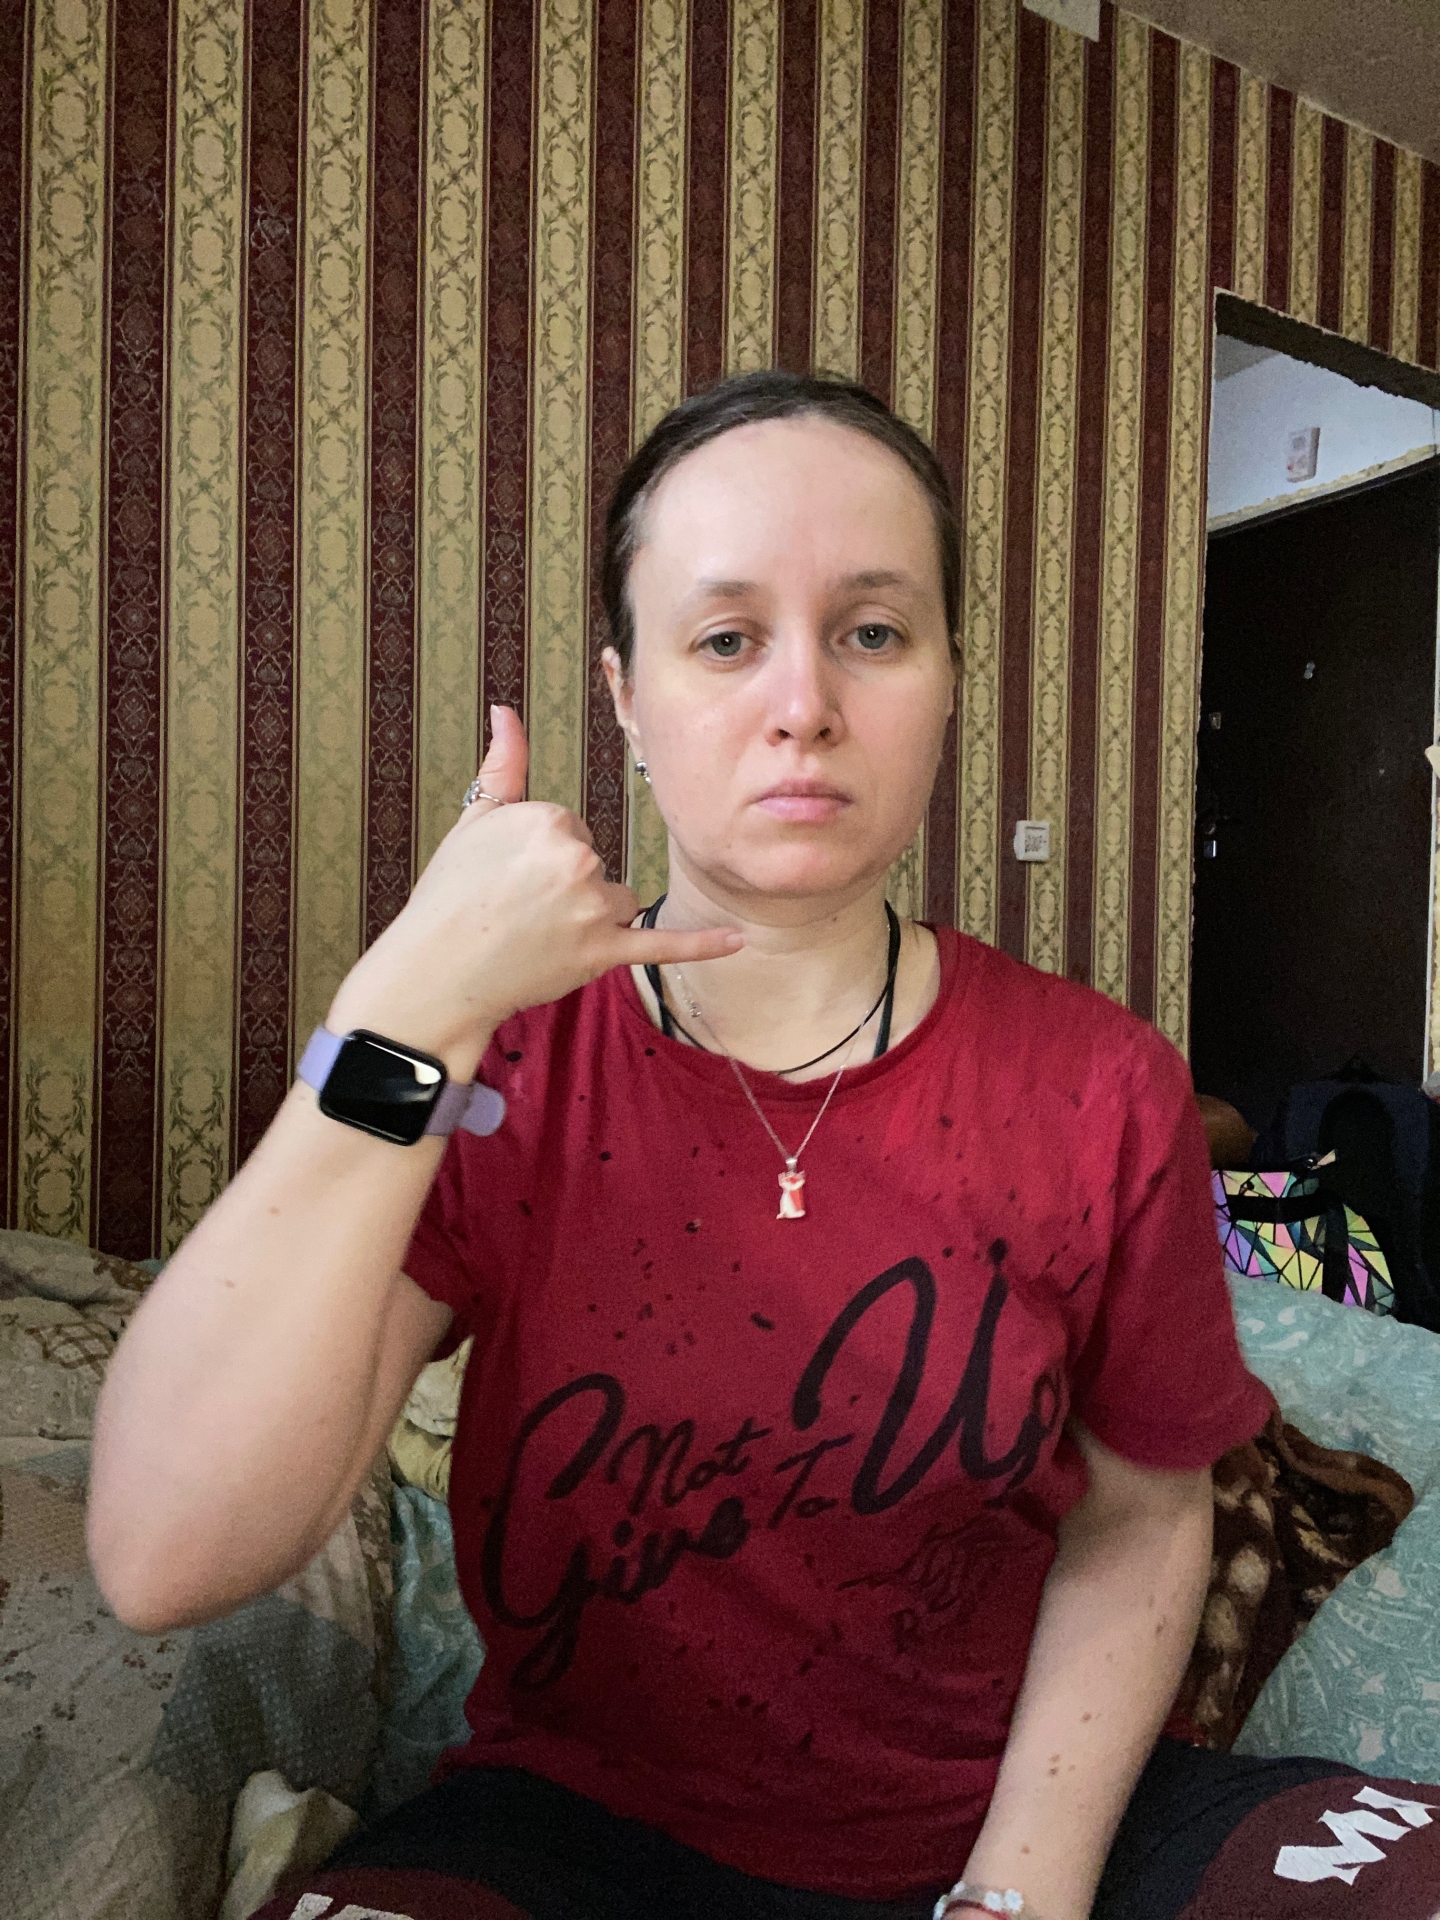
Label: clear